九年级 · 解析几何
函数 $y=a x^{2}+1$ 和 $y=a x+a$ ( $a$ 为常数, 且 $a \neq 0$ ), 在同一平面直角坐标系中的大致图象可能是 ( $\quad$ )

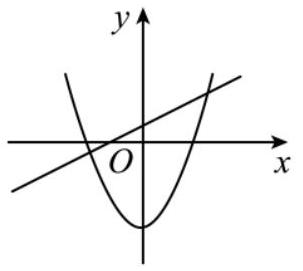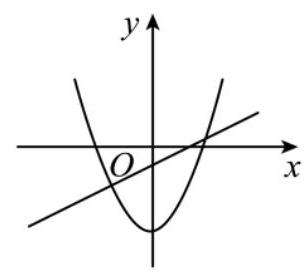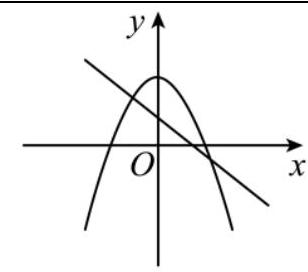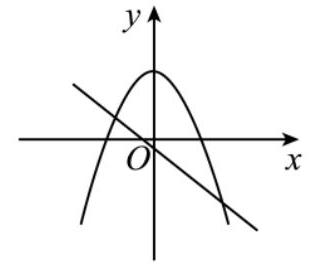
A.

B.

C.

D.

答案: D
解析: 先根据 $y=a x^{2}+1$ 的顶点坐标为 $(0,1)$, 判断 $\mathrm{A}, \mathrm{B}$ 不符合题意, 再由 $\mathrm{C}, \mathrm{D}$ 中的二次函数的图象判断 $a<0$, 从而可得答案.

【详解】解: 由 $y=a x^{2}+1$ 的顶点坐标为 $(0,1)$,
故 A, B 不符合题意;

由 $\mathrm{C}, \mathrm{D}$ 中二次函数的图象可得: $a<0$,

$\therefore$ 函数 $y=a x+a$ 过一, 三, 四象限,

故 D 符合题意, $\mathrm{C}$ 不符合题意.

故选: D.

【点睛】本题考查的是一次函数与二次函数的图象共存的问题, 掌握“一次函数与二次函数的图象与性质”是解本题的关键.